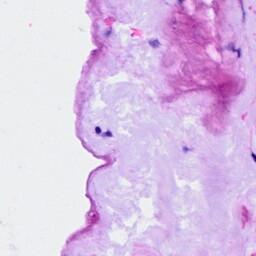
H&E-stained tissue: Ovarian